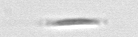
Label: Bacillariophyceae